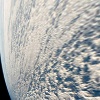
Label: cloud